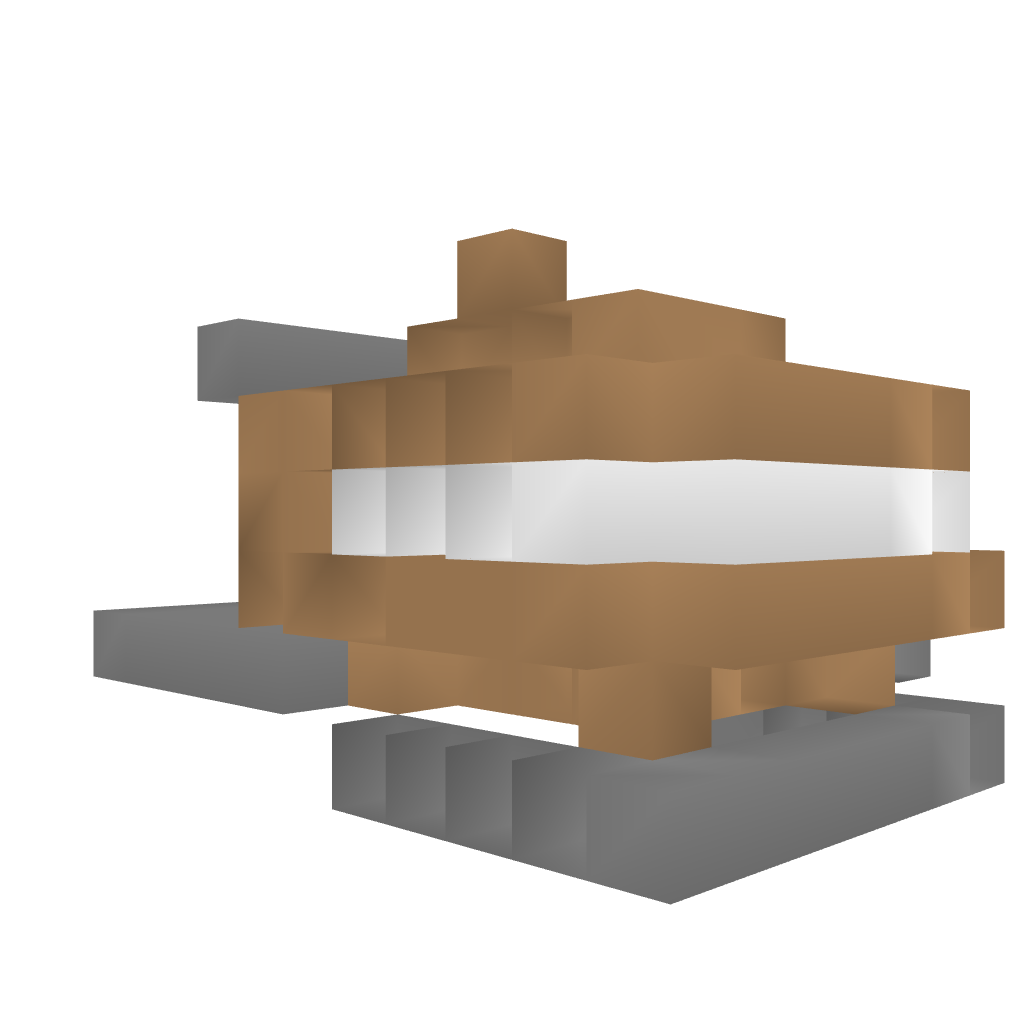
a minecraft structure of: Compact Enchanting Room bad low quality